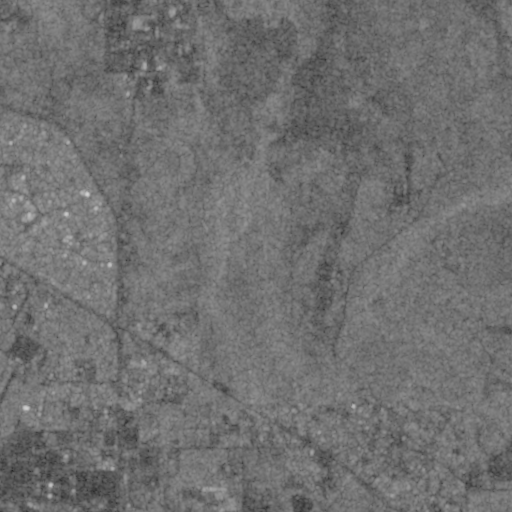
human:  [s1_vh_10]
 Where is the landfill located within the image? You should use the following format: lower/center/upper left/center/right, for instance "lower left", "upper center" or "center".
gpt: The landfill is located in the upper left of the image.
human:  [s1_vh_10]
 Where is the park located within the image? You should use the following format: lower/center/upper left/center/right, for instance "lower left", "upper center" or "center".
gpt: The park is located in the left of the image.
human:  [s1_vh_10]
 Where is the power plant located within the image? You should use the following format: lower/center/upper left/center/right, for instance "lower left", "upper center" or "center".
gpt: The power plant is located in the lower left of the image.
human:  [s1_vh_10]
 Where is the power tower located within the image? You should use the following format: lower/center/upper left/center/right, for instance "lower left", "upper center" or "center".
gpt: The power tower is located in the left of the image.
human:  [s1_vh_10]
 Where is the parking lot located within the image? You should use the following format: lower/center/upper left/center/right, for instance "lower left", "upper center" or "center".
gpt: There is no parking lot in the image.

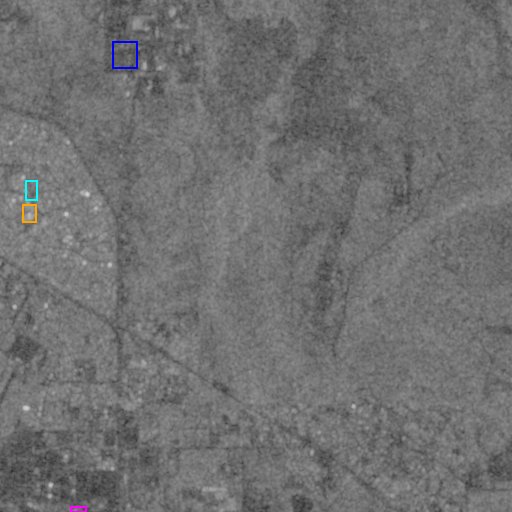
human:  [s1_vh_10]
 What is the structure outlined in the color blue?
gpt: The structure outlined in blue is a landfill.
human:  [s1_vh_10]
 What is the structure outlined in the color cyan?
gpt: The structure outlined in cyan is a park.
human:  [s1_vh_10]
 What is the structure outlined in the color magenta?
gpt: The structure outlined in magenta is a power plant.
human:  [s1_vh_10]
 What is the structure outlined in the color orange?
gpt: The structure outlined in orange is a building.
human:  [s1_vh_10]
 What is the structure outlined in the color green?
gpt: There is no green outline.